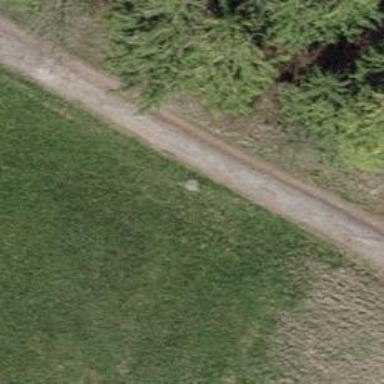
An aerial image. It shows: Culvert tunnel.